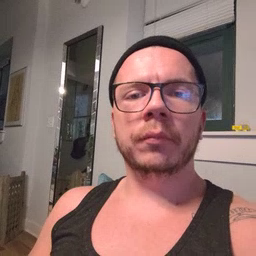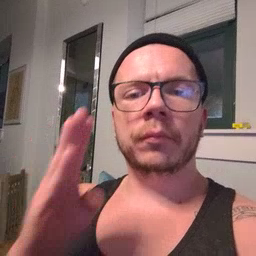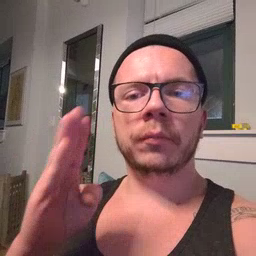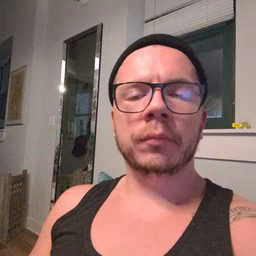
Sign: blue